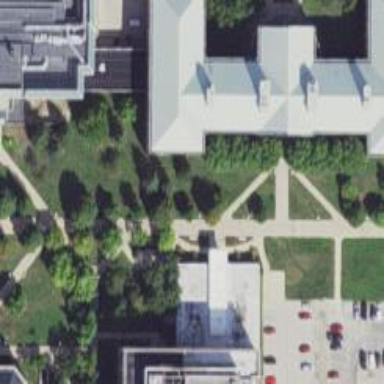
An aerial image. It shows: View of university building.